Question: With the new iPhone 6 Plus, in landscape the phone can show more content than the normal iPhone 6 or its predecessors. This makes sense, as in landscape the phone identifies as having a "regular width" for its size class.
However, in portrait its' still compact width, regular height for the size class, regardless of which iPhone. How is Apple then showing more on the iPhone 6 Plus in portrait when there's no size class identifying it?
Are they hard-coding it based on the device's width? Doesn't that go against the whole philosophy of size classes?

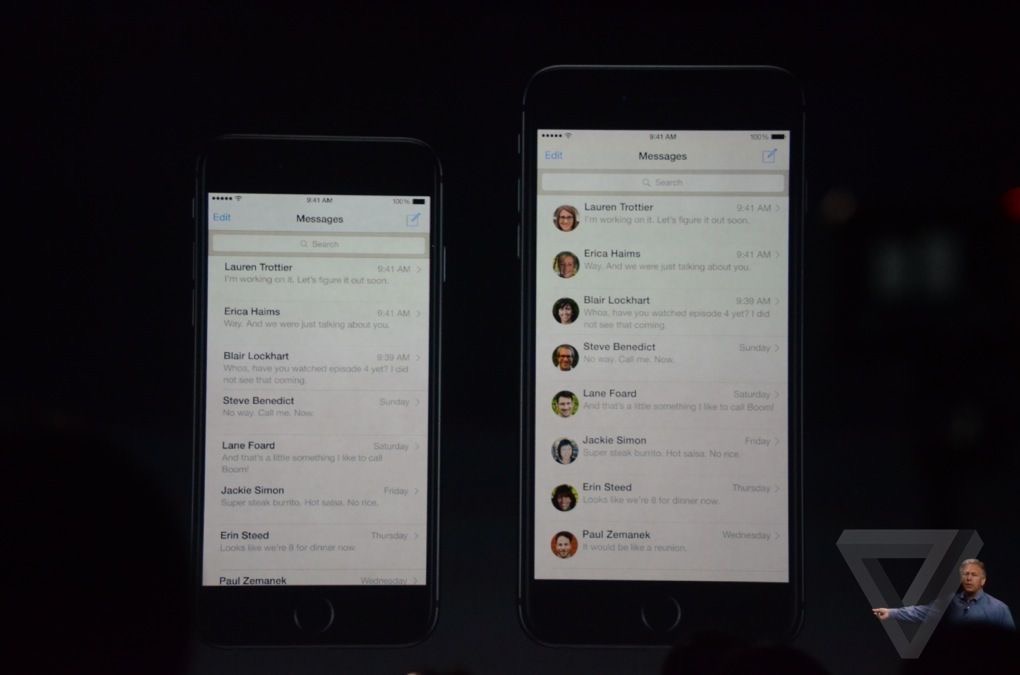
Answer: They are using auto layout to force their labels to adopt the width of the screen. There's a good description of how to achieve <URL>.
Apple have also used <URL> to implement the landscape view on Mail for the 6+.